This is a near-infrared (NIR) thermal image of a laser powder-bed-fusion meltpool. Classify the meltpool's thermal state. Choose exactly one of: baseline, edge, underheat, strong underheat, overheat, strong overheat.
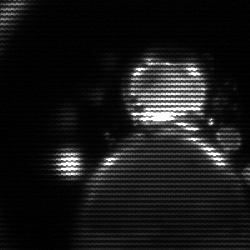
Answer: edge